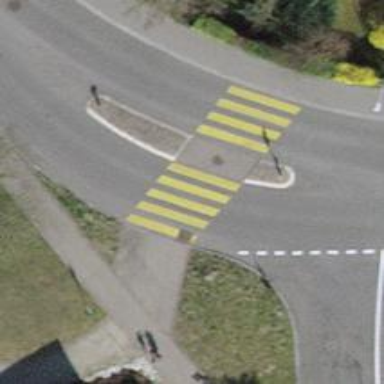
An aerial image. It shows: Uncontrolled zebra crossing with pedestrian island.